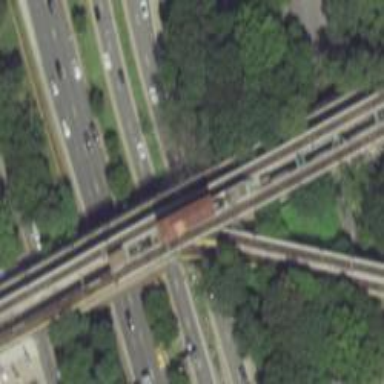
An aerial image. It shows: Bridge over electrified rail tracks leading to yard.